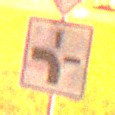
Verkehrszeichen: VerlaufVorfahrtsstrasse1
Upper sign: Vorfahrtsstrasse
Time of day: Night
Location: Outdoor (Suburban)
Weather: PartlyCloudy
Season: NotSpecified
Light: Artificial